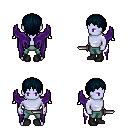
a pixel art fantasy rpg character, male body template, dark elf, purple skin, purple wings, teal pants, raven plain hairstyle, black shoes, dagger, four views (front, back, left, right), 2x2 character sprite sheet, small pixel art, hard edges, no anti-aliasing